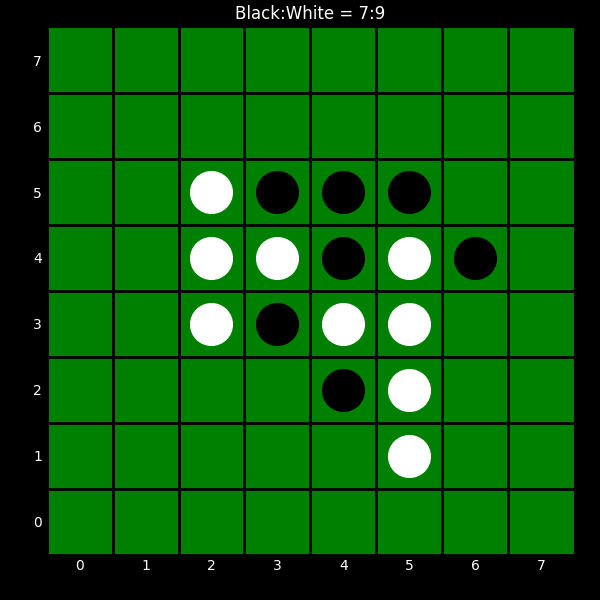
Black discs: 7
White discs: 9